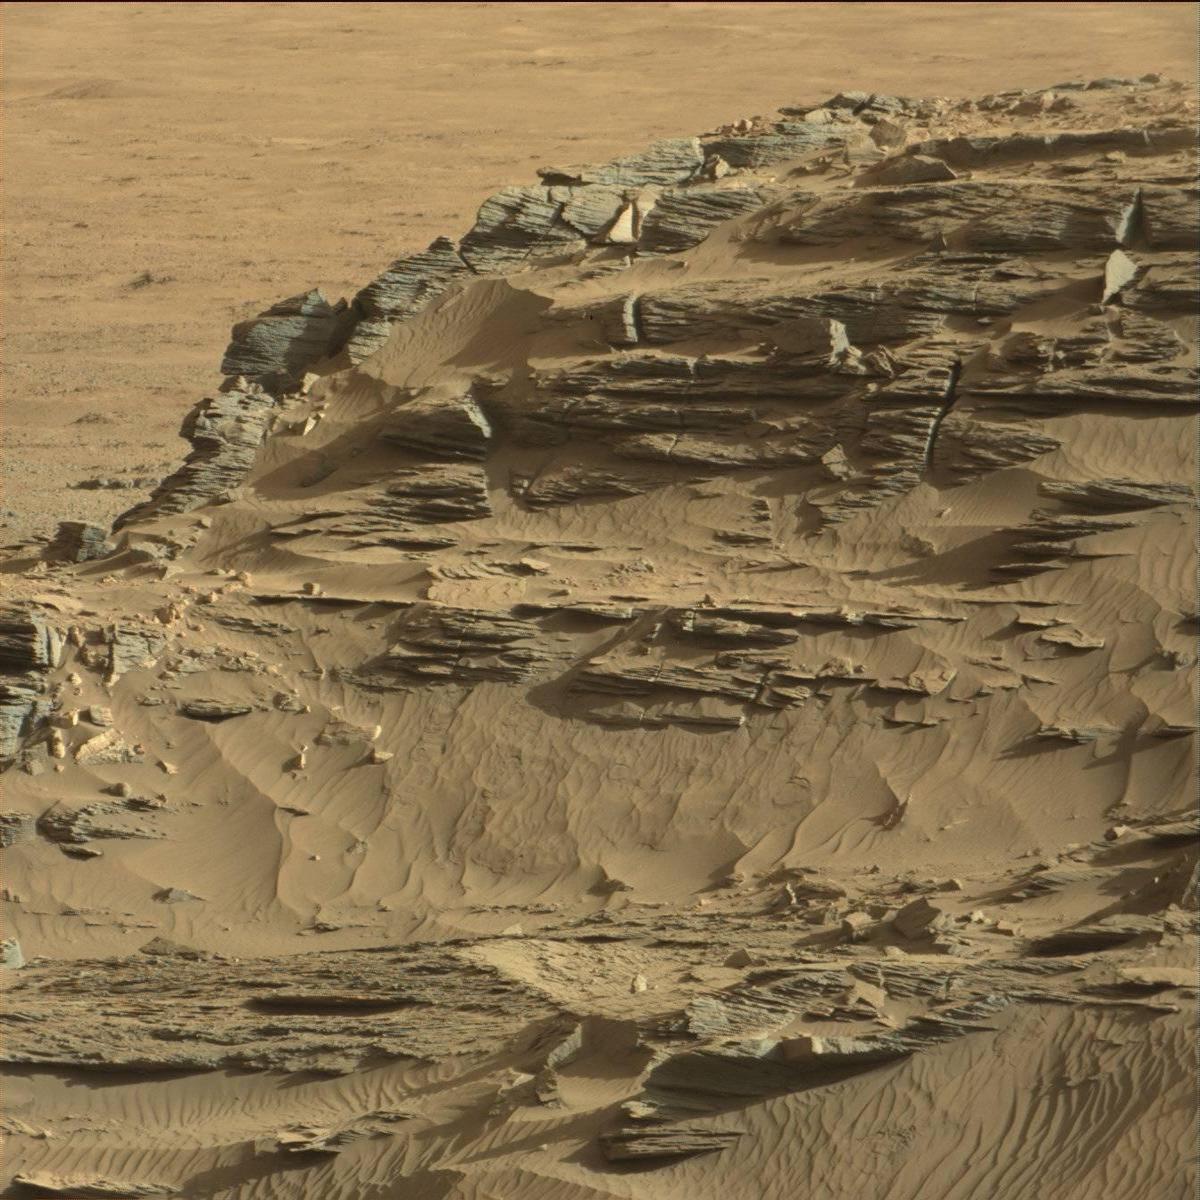
Terrain classes present: Bedrock, Sand / Soil